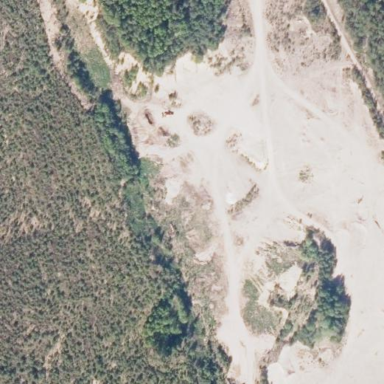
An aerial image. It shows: Quarry area.